Field crop: maize
Growth stage: 2
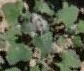
Species: chenopodium